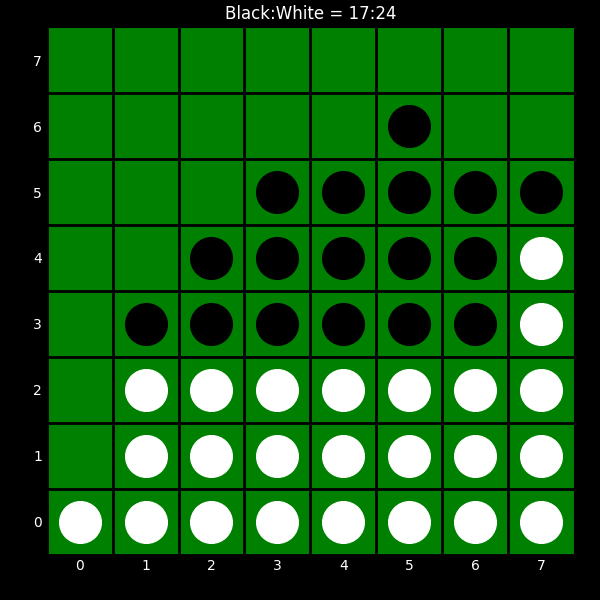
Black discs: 17
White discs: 24